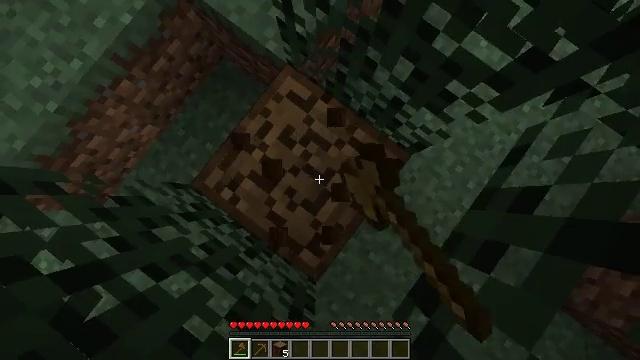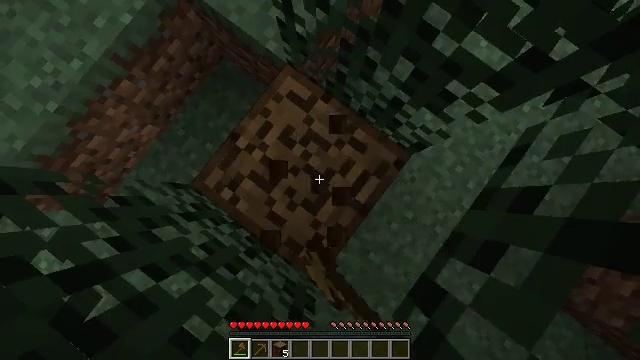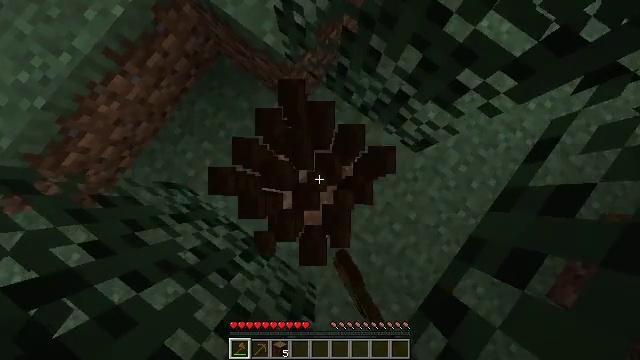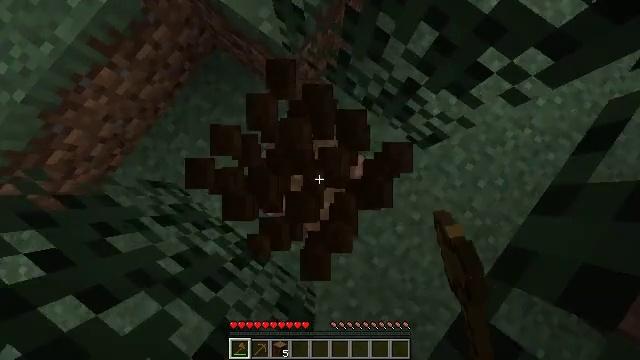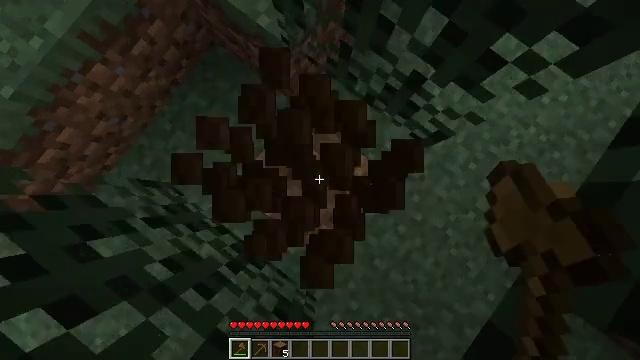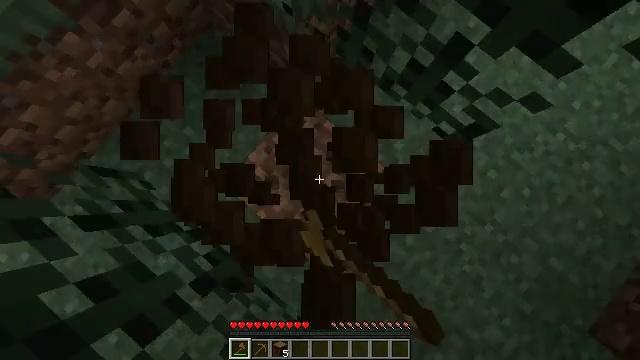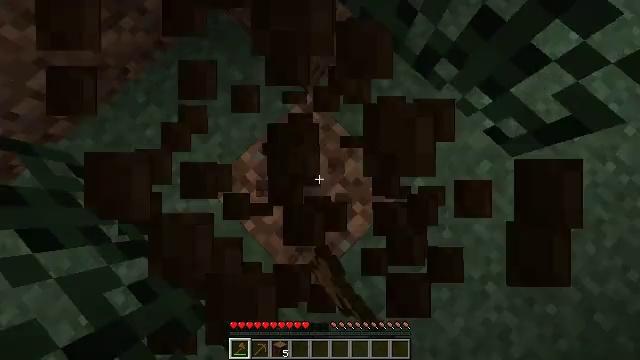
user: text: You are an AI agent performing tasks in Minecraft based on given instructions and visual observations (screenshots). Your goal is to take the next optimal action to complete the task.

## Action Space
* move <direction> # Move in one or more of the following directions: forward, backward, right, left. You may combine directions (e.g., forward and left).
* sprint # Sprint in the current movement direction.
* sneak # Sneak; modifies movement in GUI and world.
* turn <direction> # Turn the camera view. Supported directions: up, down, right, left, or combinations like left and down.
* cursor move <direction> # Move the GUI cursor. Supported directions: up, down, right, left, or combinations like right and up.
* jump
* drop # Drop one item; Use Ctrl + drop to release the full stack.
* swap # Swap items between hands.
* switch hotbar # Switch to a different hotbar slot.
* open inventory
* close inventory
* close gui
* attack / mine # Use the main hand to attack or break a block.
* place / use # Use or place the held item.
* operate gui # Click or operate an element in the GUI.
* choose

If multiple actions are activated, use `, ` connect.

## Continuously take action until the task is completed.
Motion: motion action
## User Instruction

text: Break the spruce log from the tree.
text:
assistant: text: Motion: attack / mine
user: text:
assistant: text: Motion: attack / mine
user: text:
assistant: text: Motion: attack / mine
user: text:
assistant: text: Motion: attack / mine
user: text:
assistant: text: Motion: turn left, attack / mine
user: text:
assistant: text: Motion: turn left and up, attack / mine
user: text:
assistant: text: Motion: attack / mine